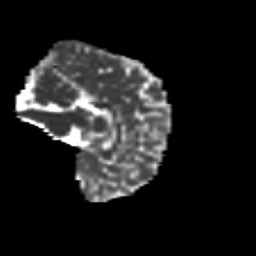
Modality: MD
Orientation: sagittal
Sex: female
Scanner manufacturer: siemens
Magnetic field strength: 3 T
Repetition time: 5 s
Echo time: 0.071 s